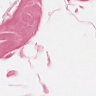
Metastatic tissue present: no